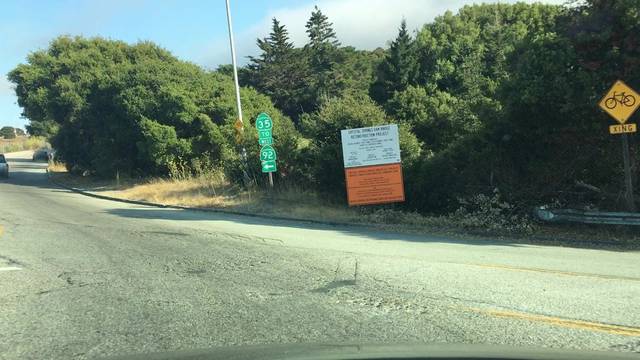
Region: United States
Coordinates: 37.525, -122.358